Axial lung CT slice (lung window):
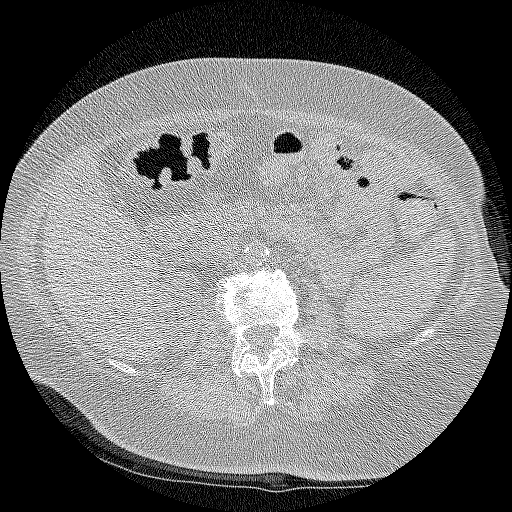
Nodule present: no